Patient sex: M
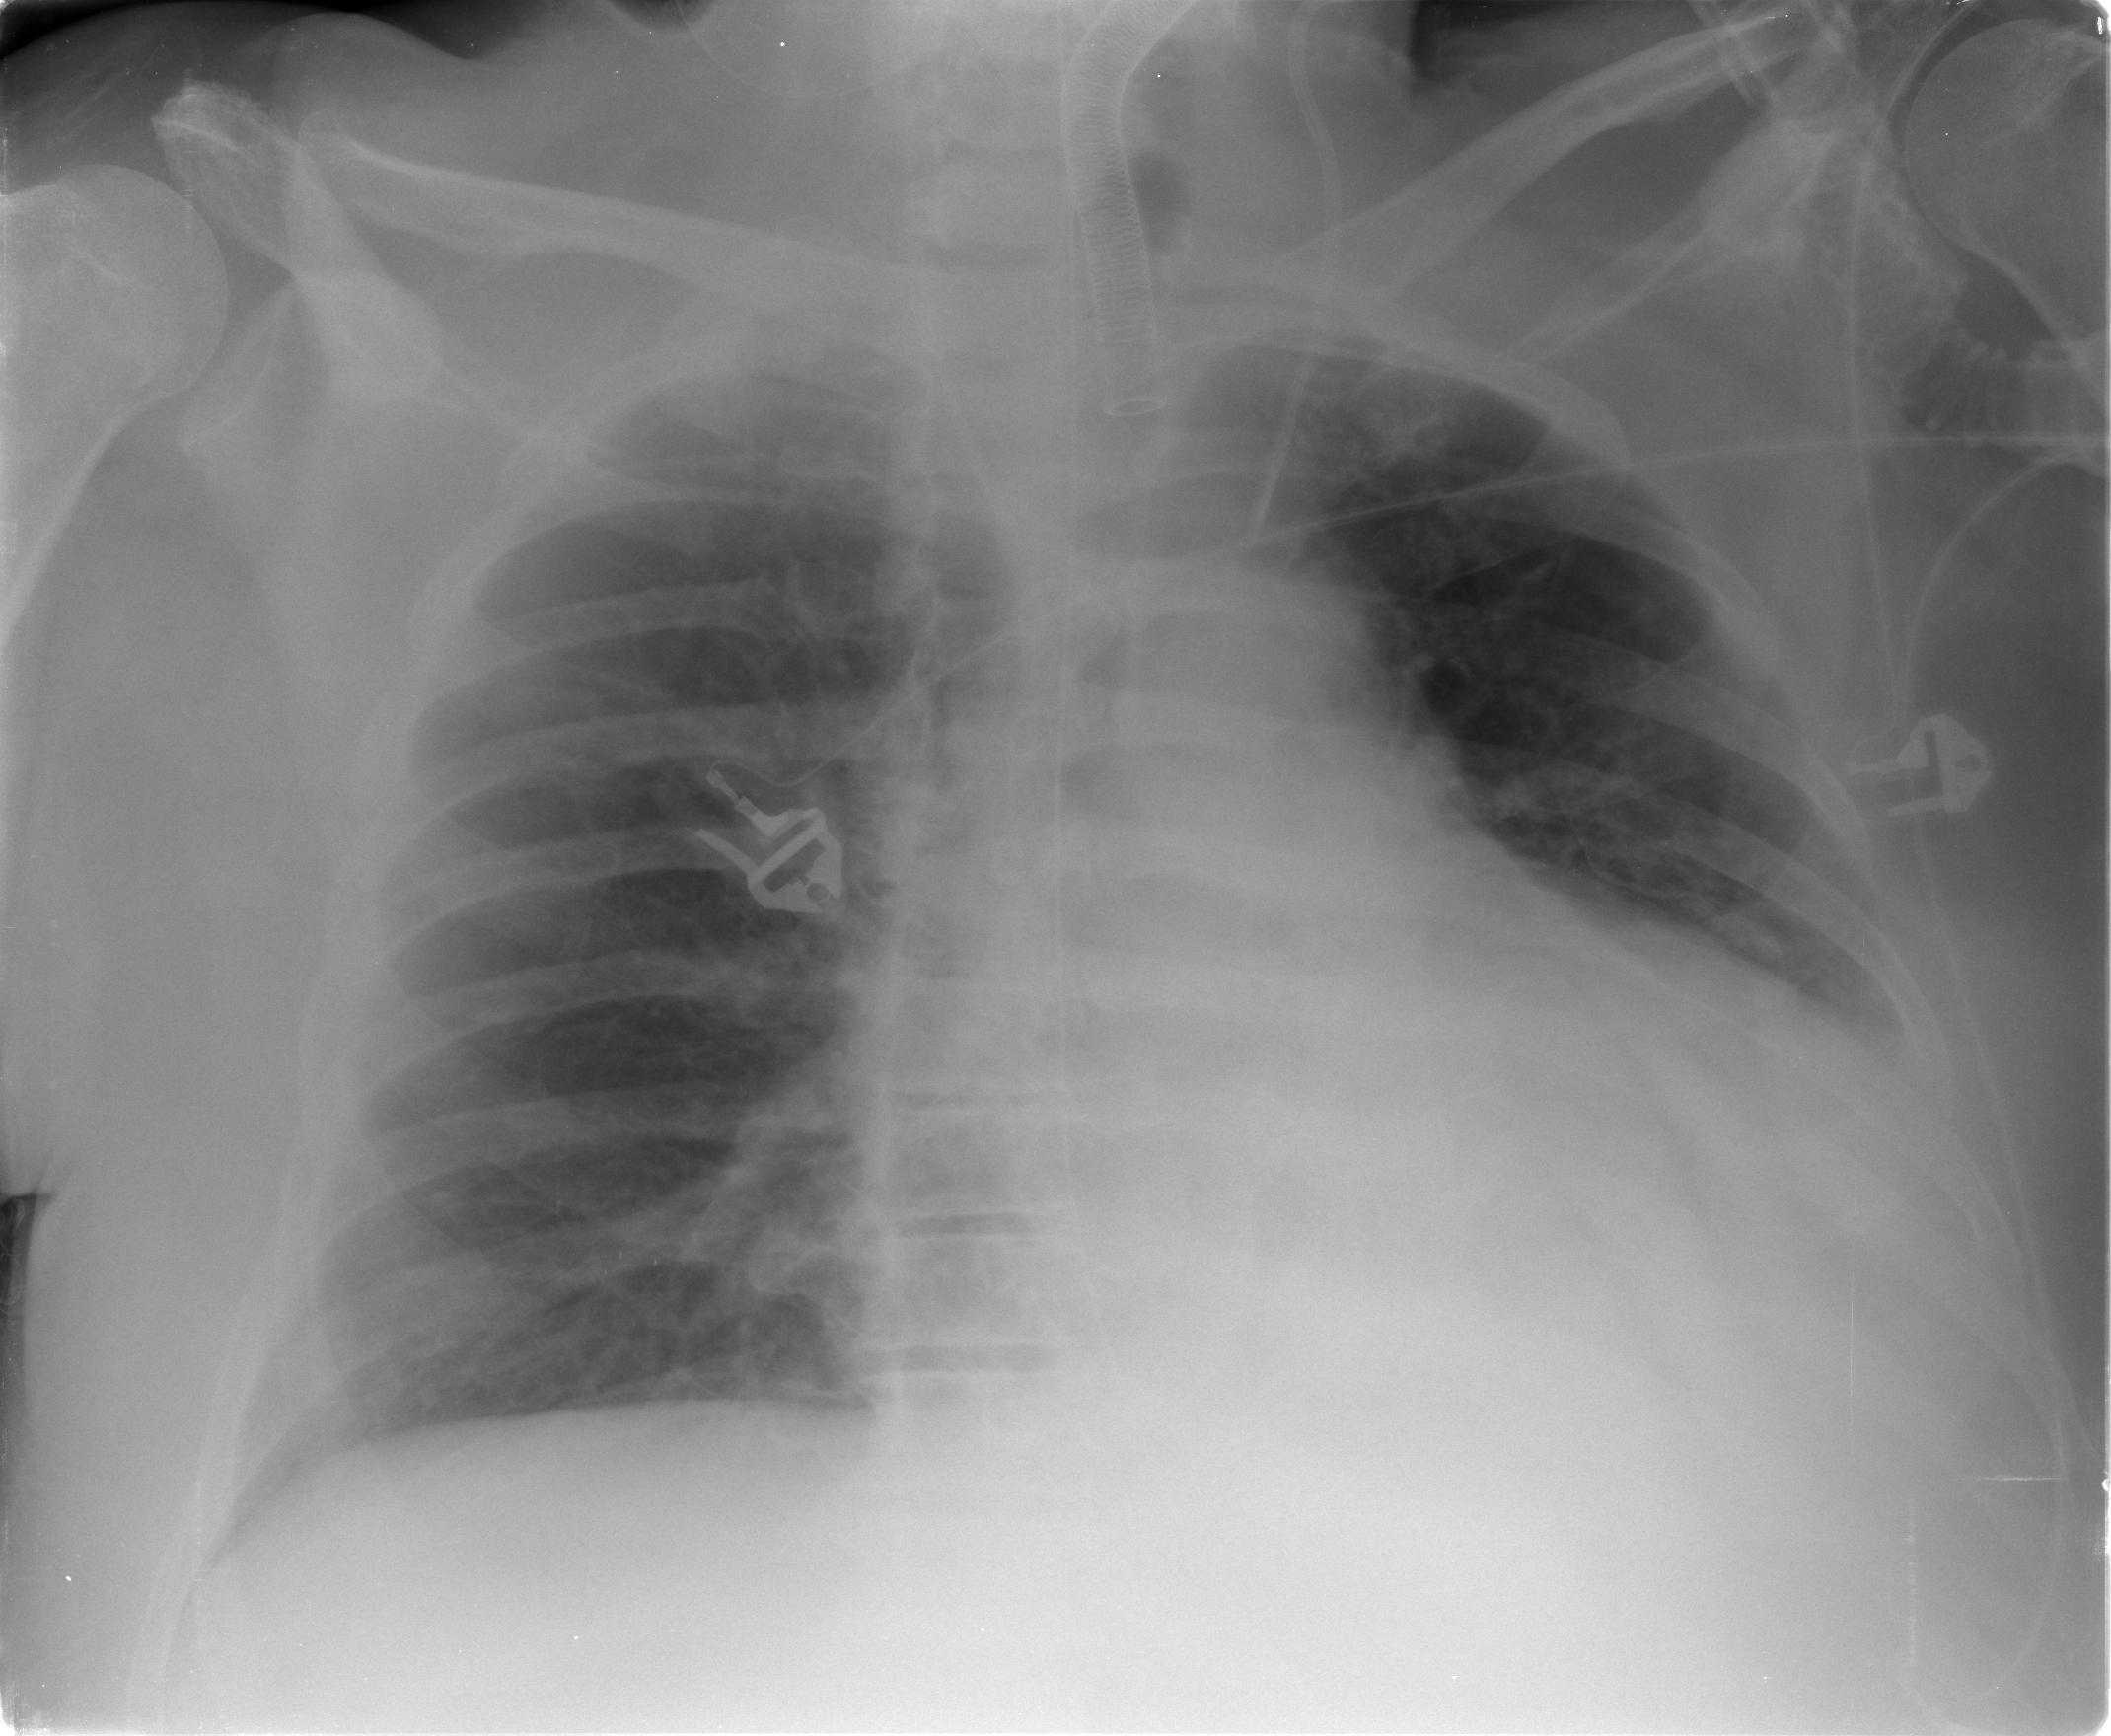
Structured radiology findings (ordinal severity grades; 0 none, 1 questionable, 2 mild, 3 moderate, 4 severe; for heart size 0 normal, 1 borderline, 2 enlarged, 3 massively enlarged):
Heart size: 3
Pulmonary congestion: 2
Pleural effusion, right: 0
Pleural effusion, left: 2
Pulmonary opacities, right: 0
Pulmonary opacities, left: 0
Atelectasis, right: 2
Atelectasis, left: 2